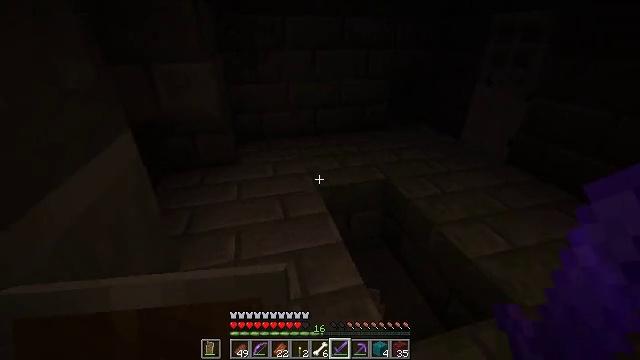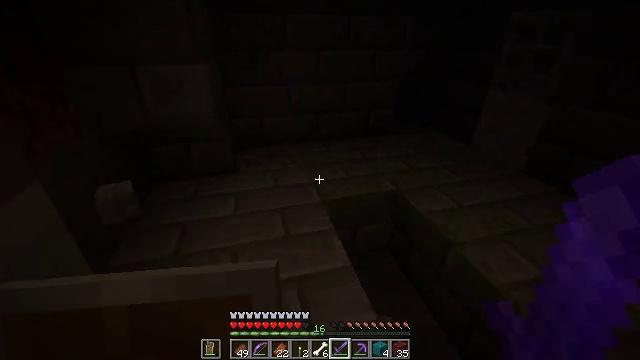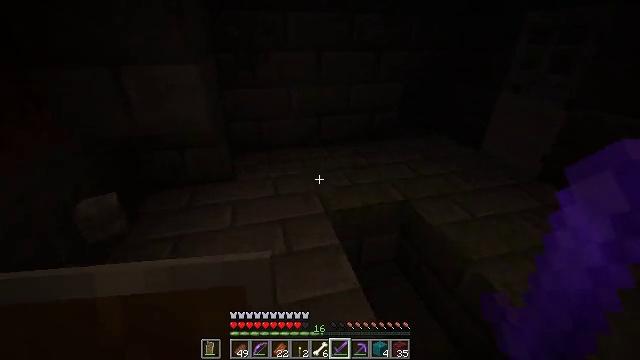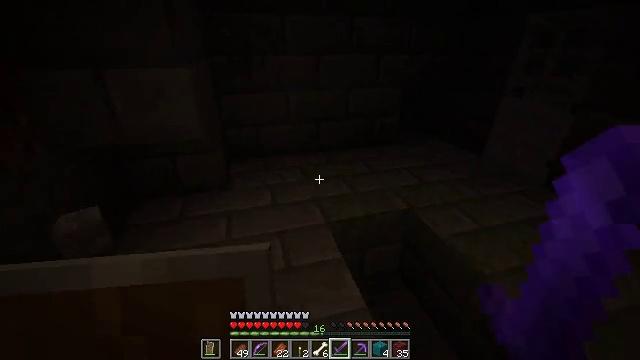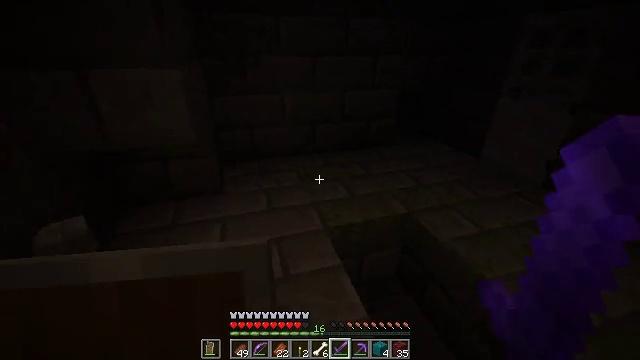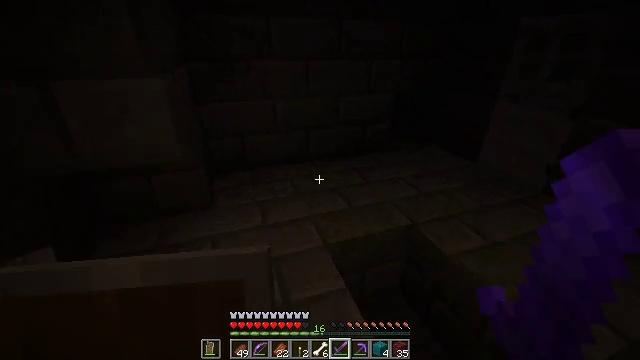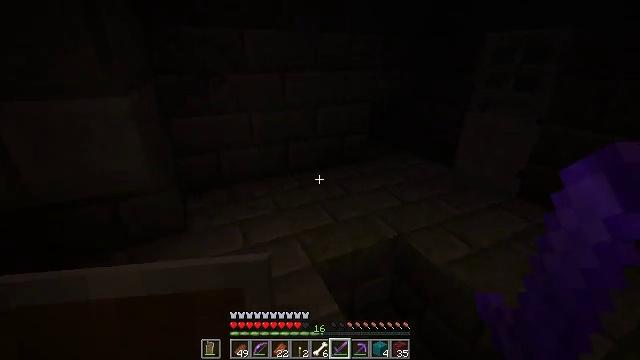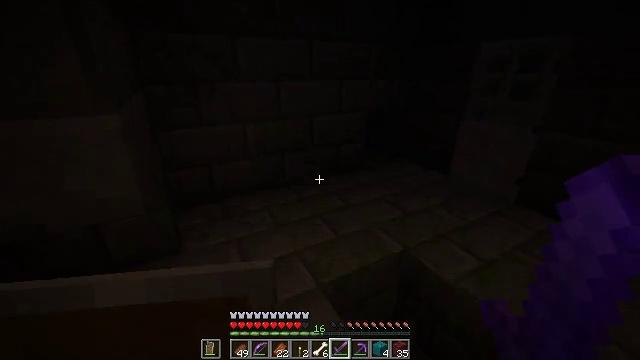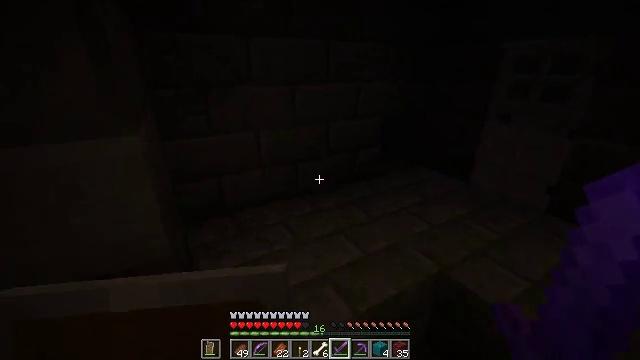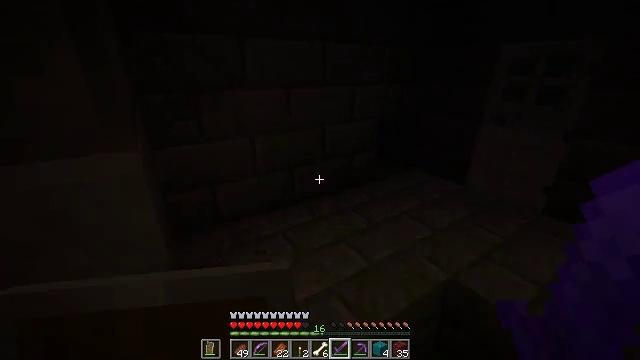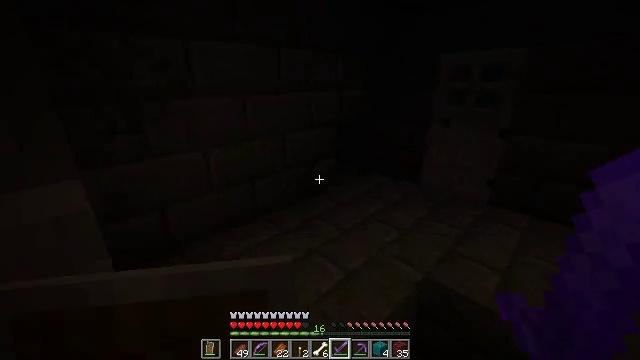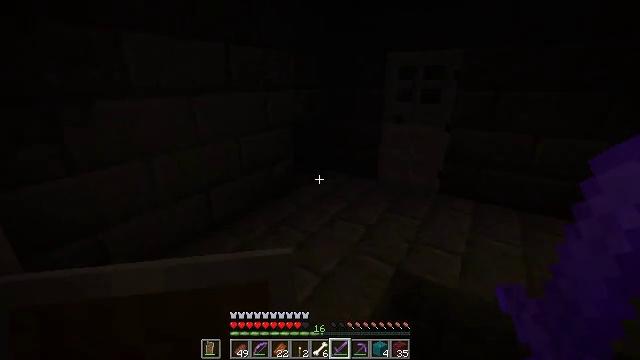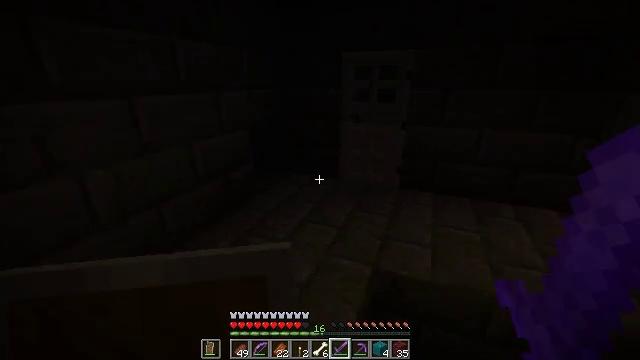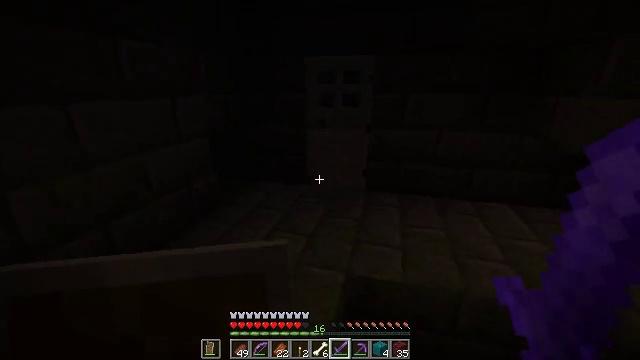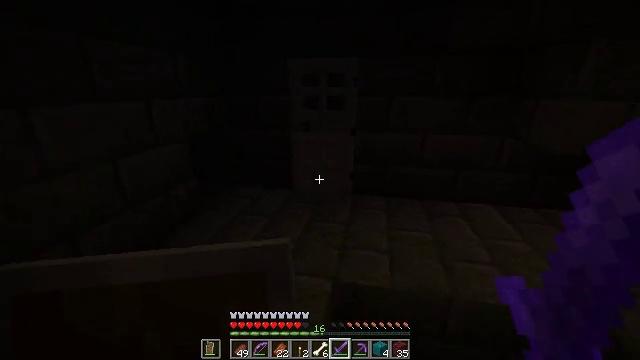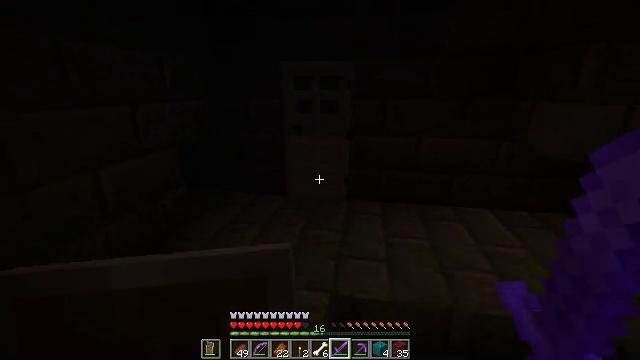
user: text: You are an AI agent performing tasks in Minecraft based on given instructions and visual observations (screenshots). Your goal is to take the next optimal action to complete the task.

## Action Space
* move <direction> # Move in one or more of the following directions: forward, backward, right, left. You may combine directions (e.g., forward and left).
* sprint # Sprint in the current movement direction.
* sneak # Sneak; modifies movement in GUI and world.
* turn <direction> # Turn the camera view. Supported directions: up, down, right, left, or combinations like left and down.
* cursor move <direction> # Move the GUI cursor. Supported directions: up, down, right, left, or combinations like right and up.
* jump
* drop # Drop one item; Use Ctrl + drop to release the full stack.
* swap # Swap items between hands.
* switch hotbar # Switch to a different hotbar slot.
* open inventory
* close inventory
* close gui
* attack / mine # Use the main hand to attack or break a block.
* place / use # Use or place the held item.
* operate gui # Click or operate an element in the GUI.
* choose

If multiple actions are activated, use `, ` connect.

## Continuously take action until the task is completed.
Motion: motion action
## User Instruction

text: Gather the iron door by mining it.
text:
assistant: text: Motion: move forward and move left
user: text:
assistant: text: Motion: move forward and move left
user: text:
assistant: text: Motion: move forward and move left
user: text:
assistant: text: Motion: move forward and move left, turn right
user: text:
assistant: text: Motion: move forward and move left, turn right
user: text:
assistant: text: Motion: move forward and move left, turn right and up
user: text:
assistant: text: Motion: move forward and move left, turn right and up
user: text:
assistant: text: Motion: move forward and move left, turn right
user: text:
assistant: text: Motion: move forward and move left, turn right
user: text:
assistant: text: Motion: move forward and move left, turn right and up
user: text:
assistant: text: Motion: move forward and move left, turn right
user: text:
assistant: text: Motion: move forward and move left, turn right
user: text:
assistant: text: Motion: move forward and move left, turn right and up
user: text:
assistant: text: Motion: move forward and move left, turn right
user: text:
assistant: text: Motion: move forward and move left, turn right
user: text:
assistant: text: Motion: move forward and move left, turn right
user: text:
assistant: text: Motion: move forward and move left, turn right
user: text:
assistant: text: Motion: move forward and move left, turn right
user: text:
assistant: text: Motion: move forward and move left, turn right and up
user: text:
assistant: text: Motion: move forward and move left, turn right and up
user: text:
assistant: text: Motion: move forward and move left, turn right and up
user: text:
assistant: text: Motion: move forward and move left, turn right and up
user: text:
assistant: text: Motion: move forward and move left, turn right
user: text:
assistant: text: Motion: turn right
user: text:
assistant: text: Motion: turn right
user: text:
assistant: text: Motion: turn right and up
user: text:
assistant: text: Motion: turn right
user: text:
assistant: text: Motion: turn right
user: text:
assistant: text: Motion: no_op
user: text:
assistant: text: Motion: no_op